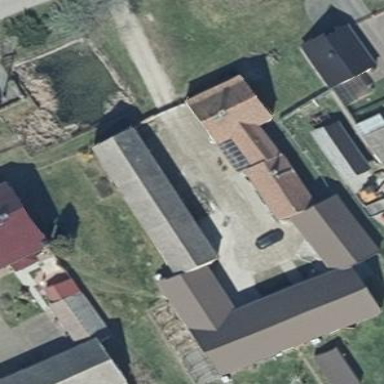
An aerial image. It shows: Building with gabled roof oriented along its structure. The roof is colored grey.